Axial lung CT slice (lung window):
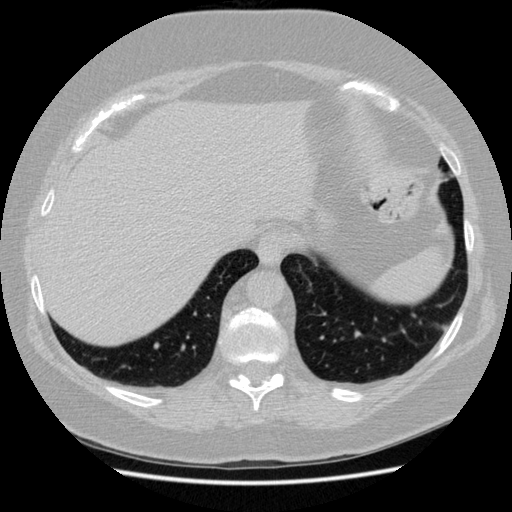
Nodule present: no